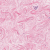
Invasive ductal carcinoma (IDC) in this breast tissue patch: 0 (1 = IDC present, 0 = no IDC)